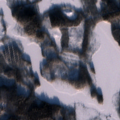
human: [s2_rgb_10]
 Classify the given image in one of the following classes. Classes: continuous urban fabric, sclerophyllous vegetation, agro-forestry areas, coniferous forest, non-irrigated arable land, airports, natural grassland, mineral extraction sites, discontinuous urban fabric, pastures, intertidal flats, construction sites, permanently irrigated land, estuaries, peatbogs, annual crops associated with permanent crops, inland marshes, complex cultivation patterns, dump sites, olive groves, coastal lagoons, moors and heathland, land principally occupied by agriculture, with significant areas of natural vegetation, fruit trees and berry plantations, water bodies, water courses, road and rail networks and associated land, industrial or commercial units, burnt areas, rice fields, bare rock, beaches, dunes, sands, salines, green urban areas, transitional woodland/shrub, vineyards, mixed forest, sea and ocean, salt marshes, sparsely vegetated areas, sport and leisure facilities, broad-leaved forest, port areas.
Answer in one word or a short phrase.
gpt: coniferous forest, transitional woodland/shrub, water bodies